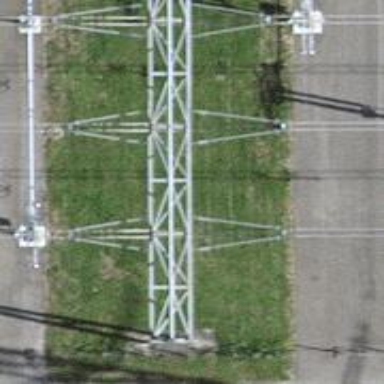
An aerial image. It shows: Insulator used in power systems.